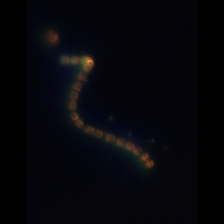
Taxon: Chaetoceros
Group: Diatoms